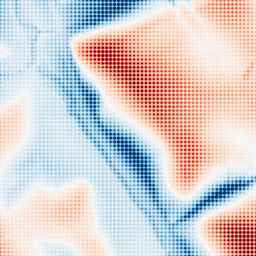
Category: multiscale
Decomposition family: dog_multiscale
Decomposition parameters: sigma_ratio: 2
n_scales: 5
base_sigma: 1
Upsampling method: sinc_blackman
Upsampling parameters: scale: 8
kernel_size: 8
Upsampling scale: 8